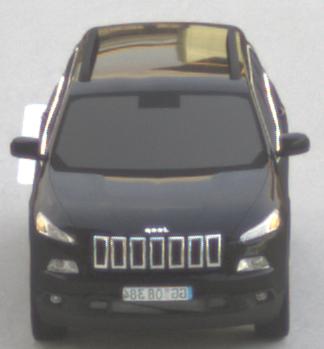
Make: Jeep
Model: Cherokee 3.2 V6 Pentastar
Detailed model: Cherokee (KL)
Model produced from: 2014/07
Model produced until: 2015/07
Doors: 5
Color: black
Road condition: dry road
Daytime: sunrise or sunset
Contrast: medium contrast